Field crop: maize
Growth stage: 2
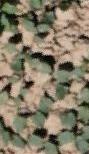
Species: convolvulus